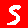
Digit: 5